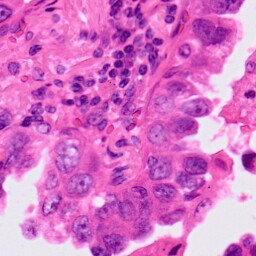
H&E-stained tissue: Lung